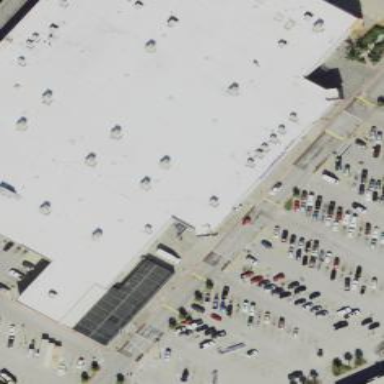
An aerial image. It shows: Supermarket located in building.